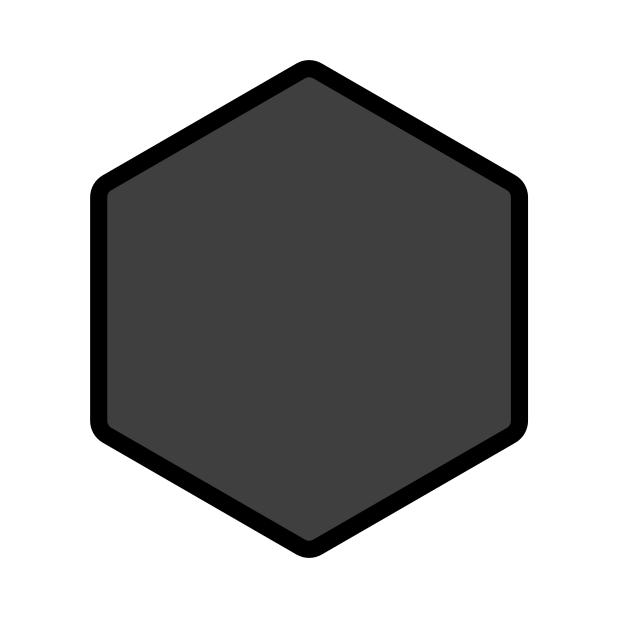
Emoji: ⬢
Name: black hexagon
Unicode: 0x2b22